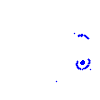
Particle: pion